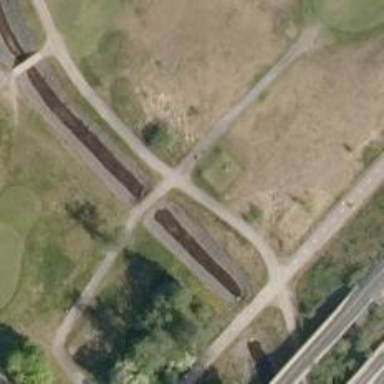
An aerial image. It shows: Nordic path used for classic and skating on golf course.